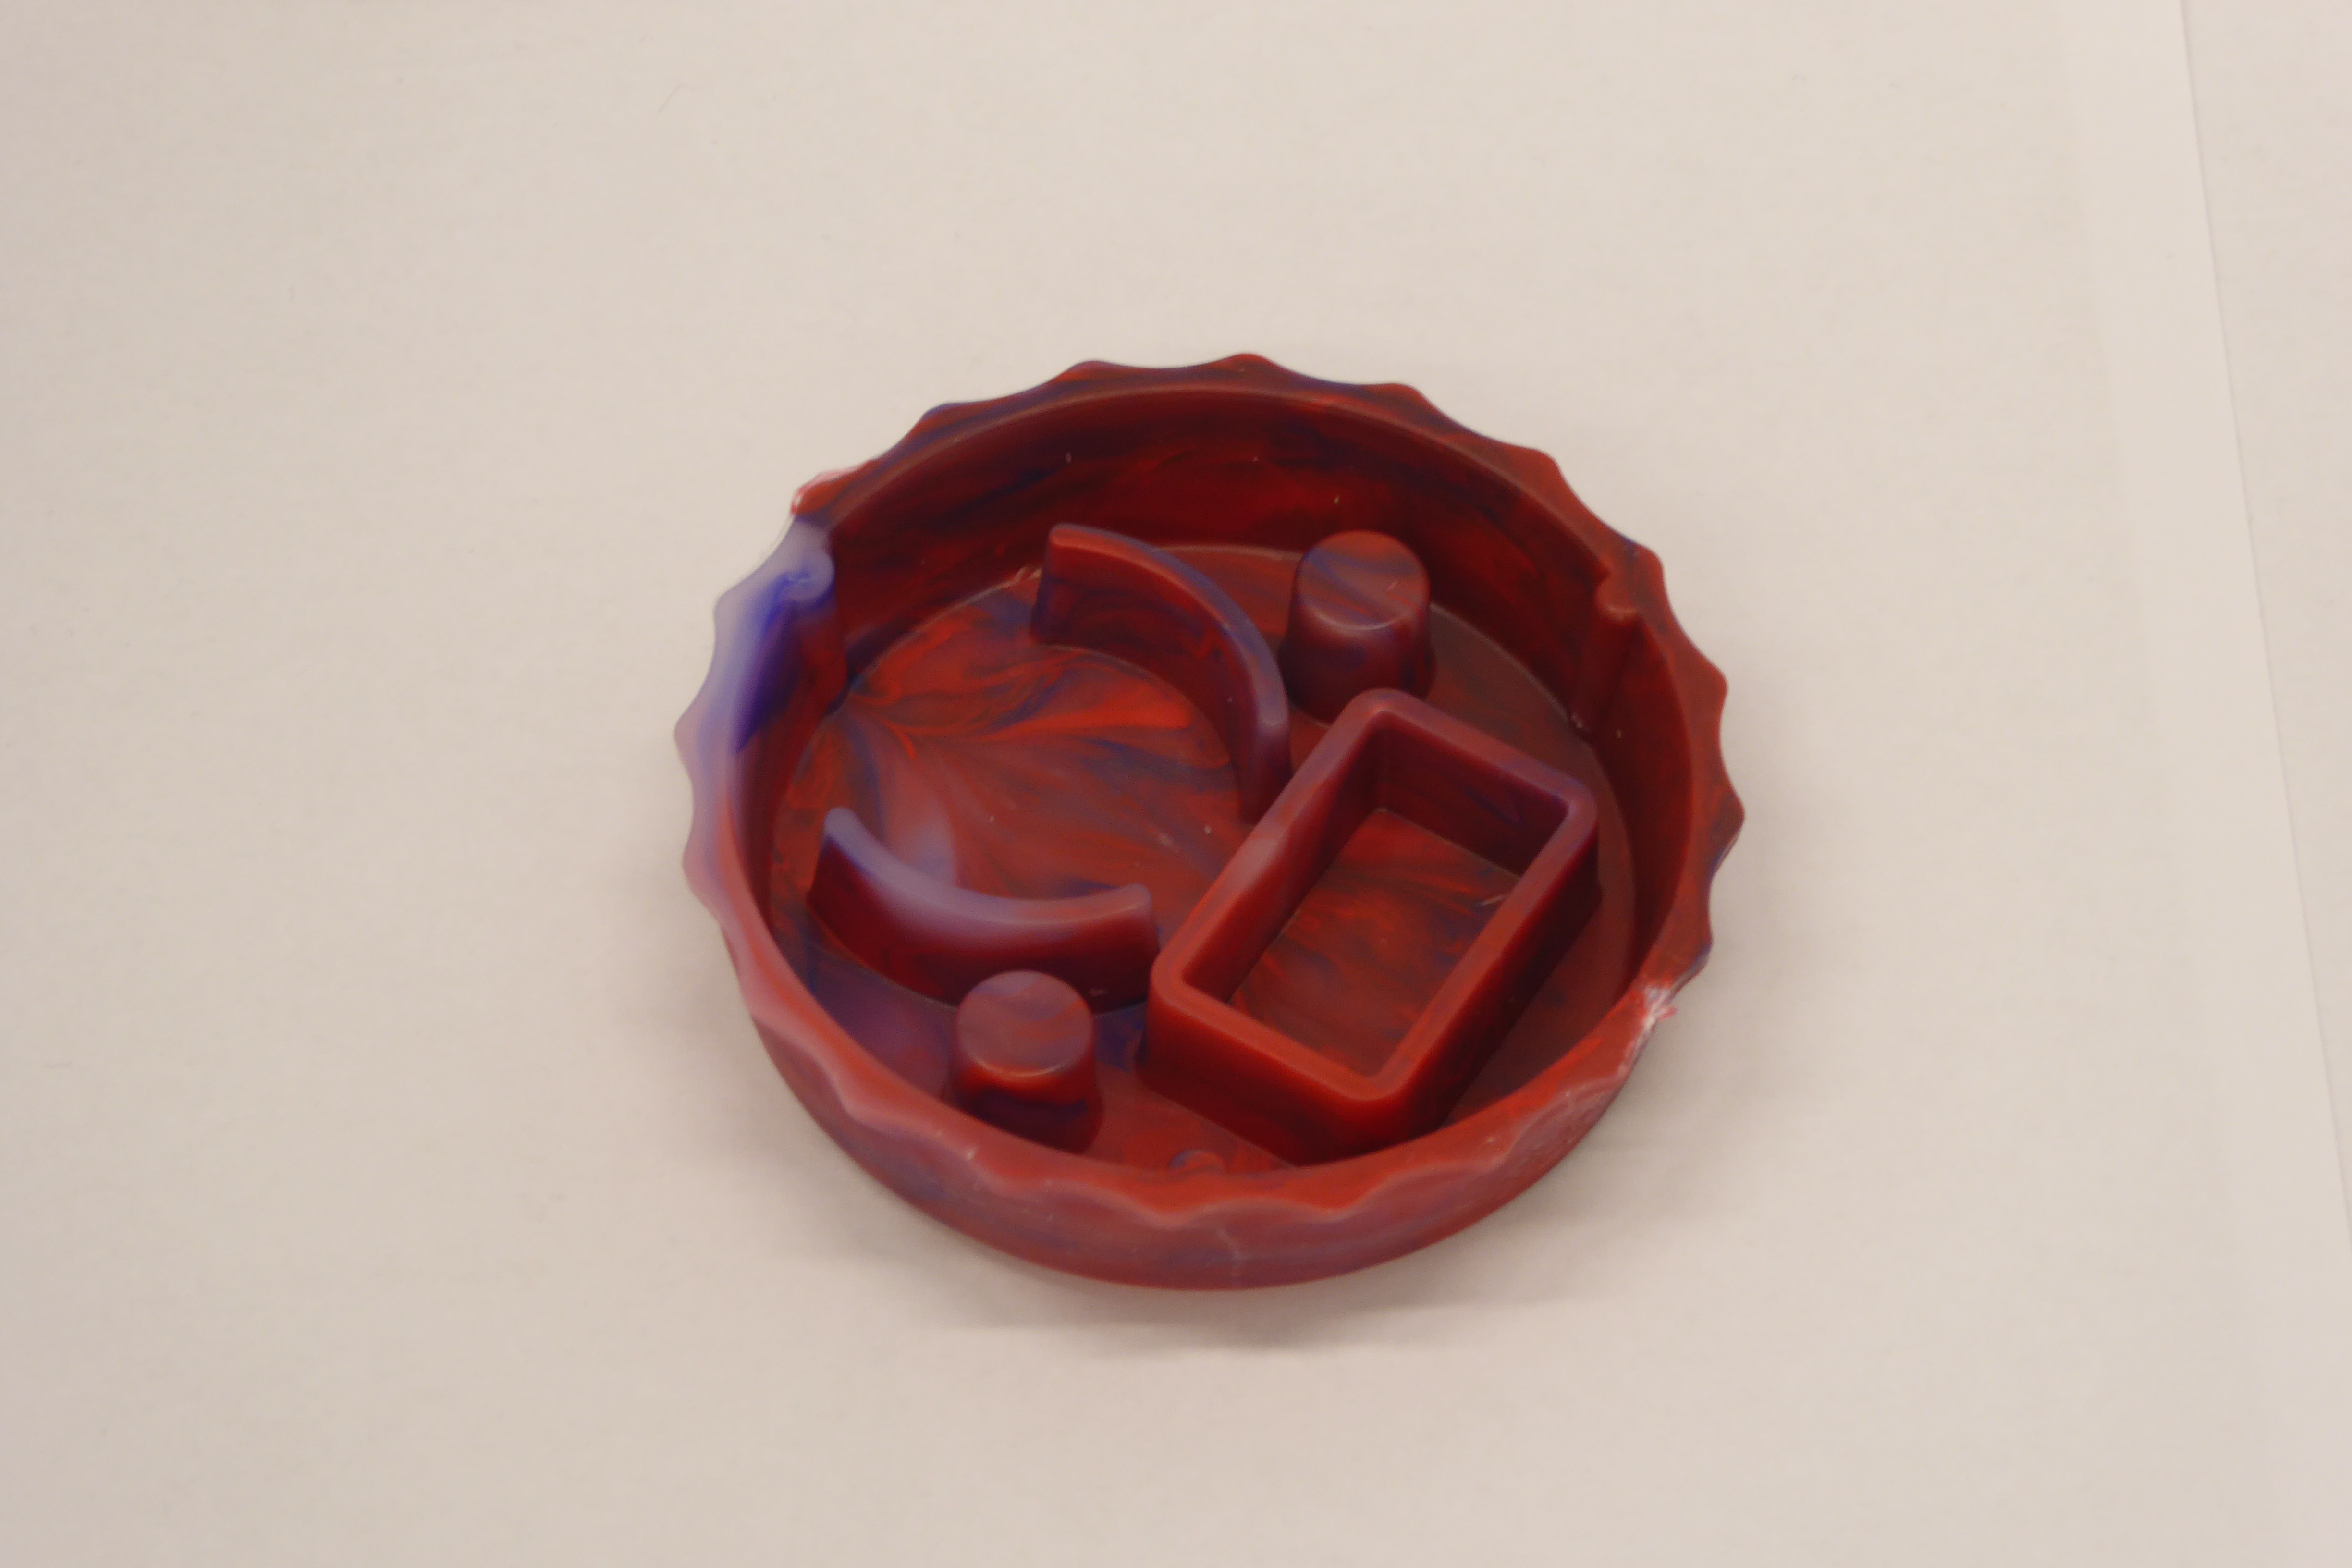
Label: Bottle Opener - Cover